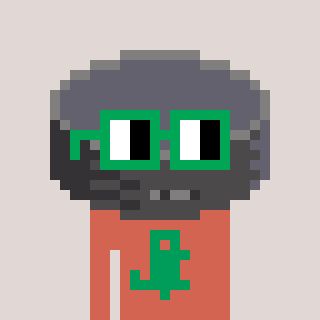
a pixel art character with square green glasses, a hockey puck-shaped head and a peachy-colored body on a warm background